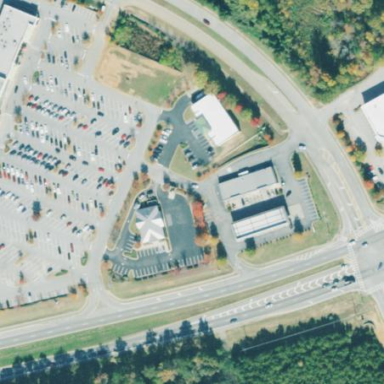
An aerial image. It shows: Retail area.